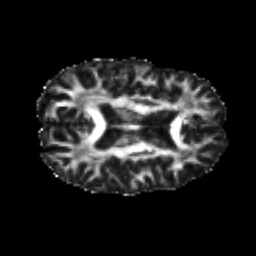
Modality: FA
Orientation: axial
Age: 25
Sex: male
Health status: healthy
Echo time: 0.074 s